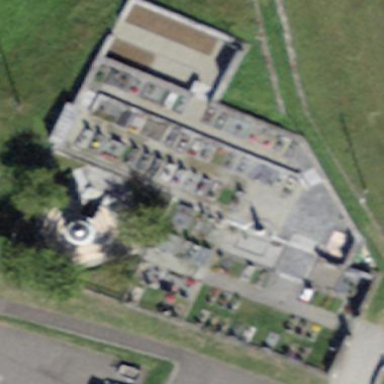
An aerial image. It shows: Grave yard.